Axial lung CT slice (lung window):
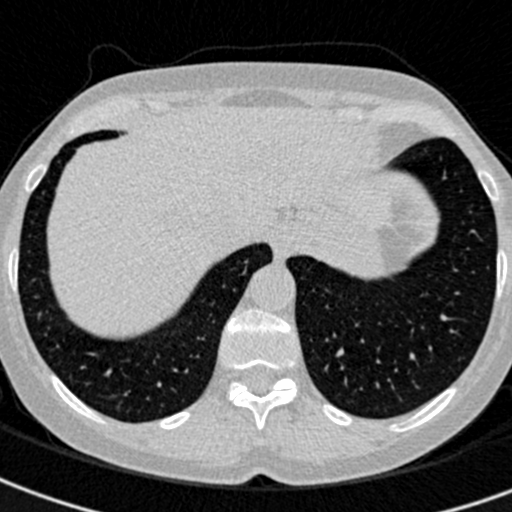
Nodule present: no